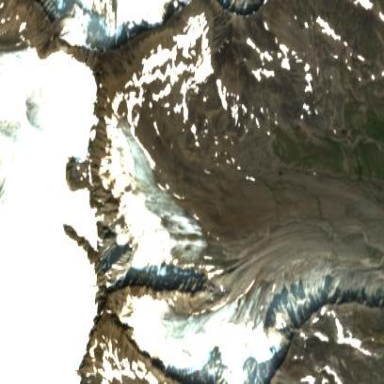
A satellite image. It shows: Stunning view of glacier.